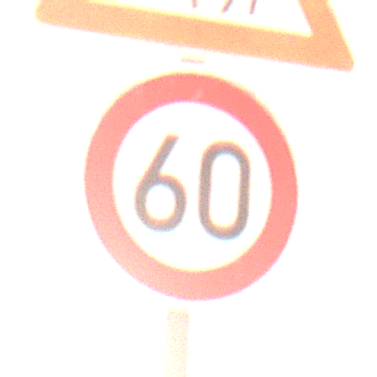
Verkehrszeichen: Geschwindigkeit60
Zusatzzeichen oben: ReiterRechts
Umgebung: Outdoor, Urban
Tageszeit: Night
Wetter: Overcast
Licht: Artificial
Jahreszeit: Winter
Kontrast: MediumContrast